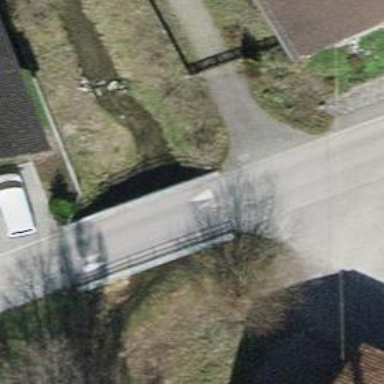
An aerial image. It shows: Unclassified road with bridge.